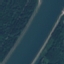
Land use / land cover: River